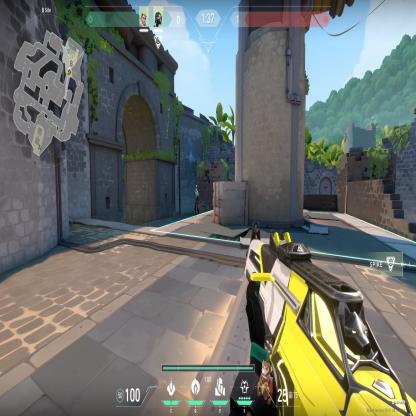
Label: teammate